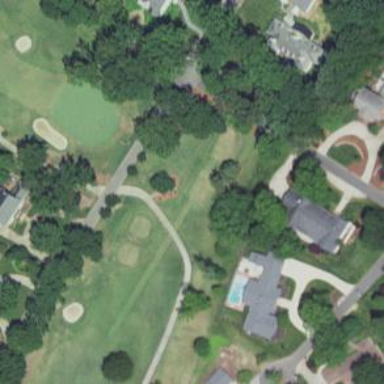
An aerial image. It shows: Path for both road and golf.